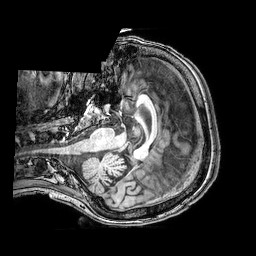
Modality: T1w
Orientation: axial
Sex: female
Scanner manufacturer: philips
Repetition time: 0.008152 s
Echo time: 0.00373 s